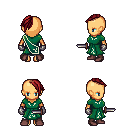
a pixel art fantasy rpg character, female body template, human, tanned skin, sash dress, white pants, brunette long mohawk hairstyle, metal gloves, maroon shoes, dagger, four views (front, back, left, right), 2x2 character sprite sheet, small pixel art, hard edges, no anti-aliasing